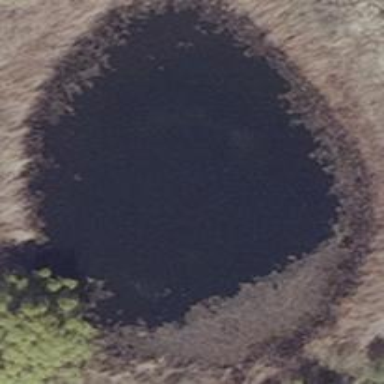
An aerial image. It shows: Peaceful pond surrounded by nature.